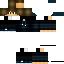
A male human skin with dark skin, wearing brown long hair dressed in a blue hoodie and black pants, featuring a closed mouth.